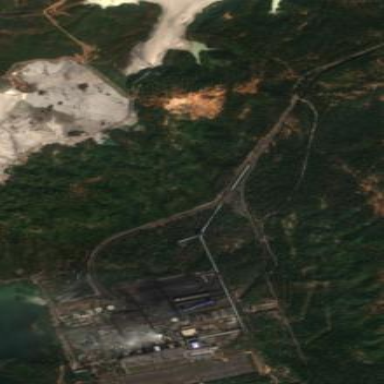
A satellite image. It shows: Industrial area with coal-powered plant.